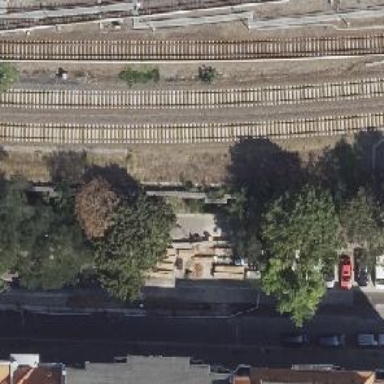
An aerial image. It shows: Railway track.